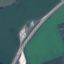
Land use / land cover class: Highway